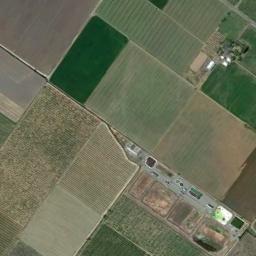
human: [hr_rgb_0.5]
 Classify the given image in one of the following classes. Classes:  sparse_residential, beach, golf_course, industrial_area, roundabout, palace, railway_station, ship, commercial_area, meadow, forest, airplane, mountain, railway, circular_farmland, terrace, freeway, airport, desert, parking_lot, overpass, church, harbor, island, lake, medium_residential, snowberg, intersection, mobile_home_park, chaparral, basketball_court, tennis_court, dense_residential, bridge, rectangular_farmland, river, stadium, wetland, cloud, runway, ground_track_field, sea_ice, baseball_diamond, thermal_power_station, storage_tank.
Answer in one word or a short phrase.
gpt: rectangular_farmland